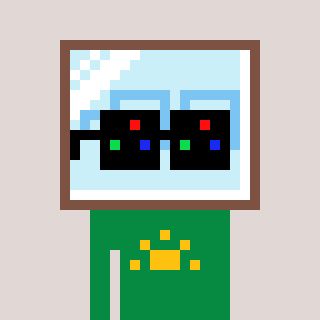
a pixel art character with square black sunglasses, a mirror-shaped head and a green-colored body on a warm background